Question: I started coding recently and decided to start with python. I want to make a program that loads an image from a file open dialog, and then shows that image in my root(). That works, but when I put the loading part in a function it shows the space where the image should be, but no image. My code is:
'''
from tkinter import *
from tkinter import filedialog
from shutil import copyfile
from PIL import ImageTk, Image
import numpy as np
import cv2
root = Tk()
#root.withdraw()
topFrame = Frame(root)
topFrame.pack()
bottomFrame = Frame(root)
bottomFrame.pack(side=BOTTOM)
def odaberiSliku():
root.filename = filedialog.askopenfilename(initialdir = "/",title = "Select file",filetypes = (("jpeg files","*.jpg"),("all files","*.*")))
img = (root.filename)
copyfile(img,"test.jpg")
#root.deiconify()
photo = ImageTk.PhotoImage(Image.open("test.jpg"))
label = Label(bottomFrame, image=photo)
label.pack()
return
button_load = Button(topFrame, text="Odaberi sliku", command=odaberiSliku)
button_load.pack()
root.mainloop()
'''
I get a window like this:

Thank you.
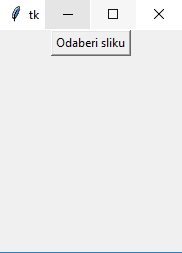
Answer: Since 'photo' is a local variable in your function, any object associated with it (in your case, the image) is destroyed upon return. In other words, after the function returns, there is no more image to display. Solution: make the variable global.
'''
def odaberiSliku():
global photo
# Your code follows
'''